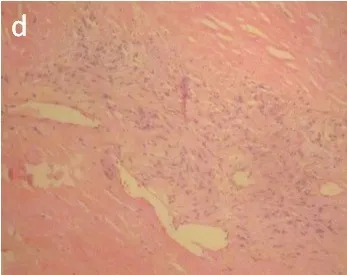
Microscopic examination (haematoxylin and eosin stain, 10x magnification) revealed the elongated, spindle shaped cells with prominent nuclei arranged in a palisading manner with Antoni A and Antoni B patterns suggestive of a schwannoma (d).
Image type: pathology (h&e)